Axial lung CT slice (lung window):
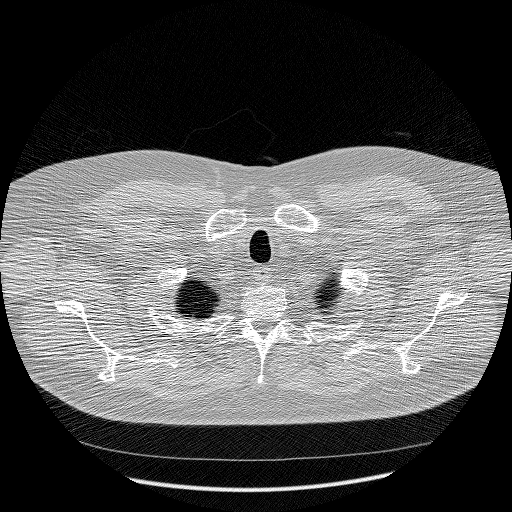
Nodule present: no